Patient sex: M
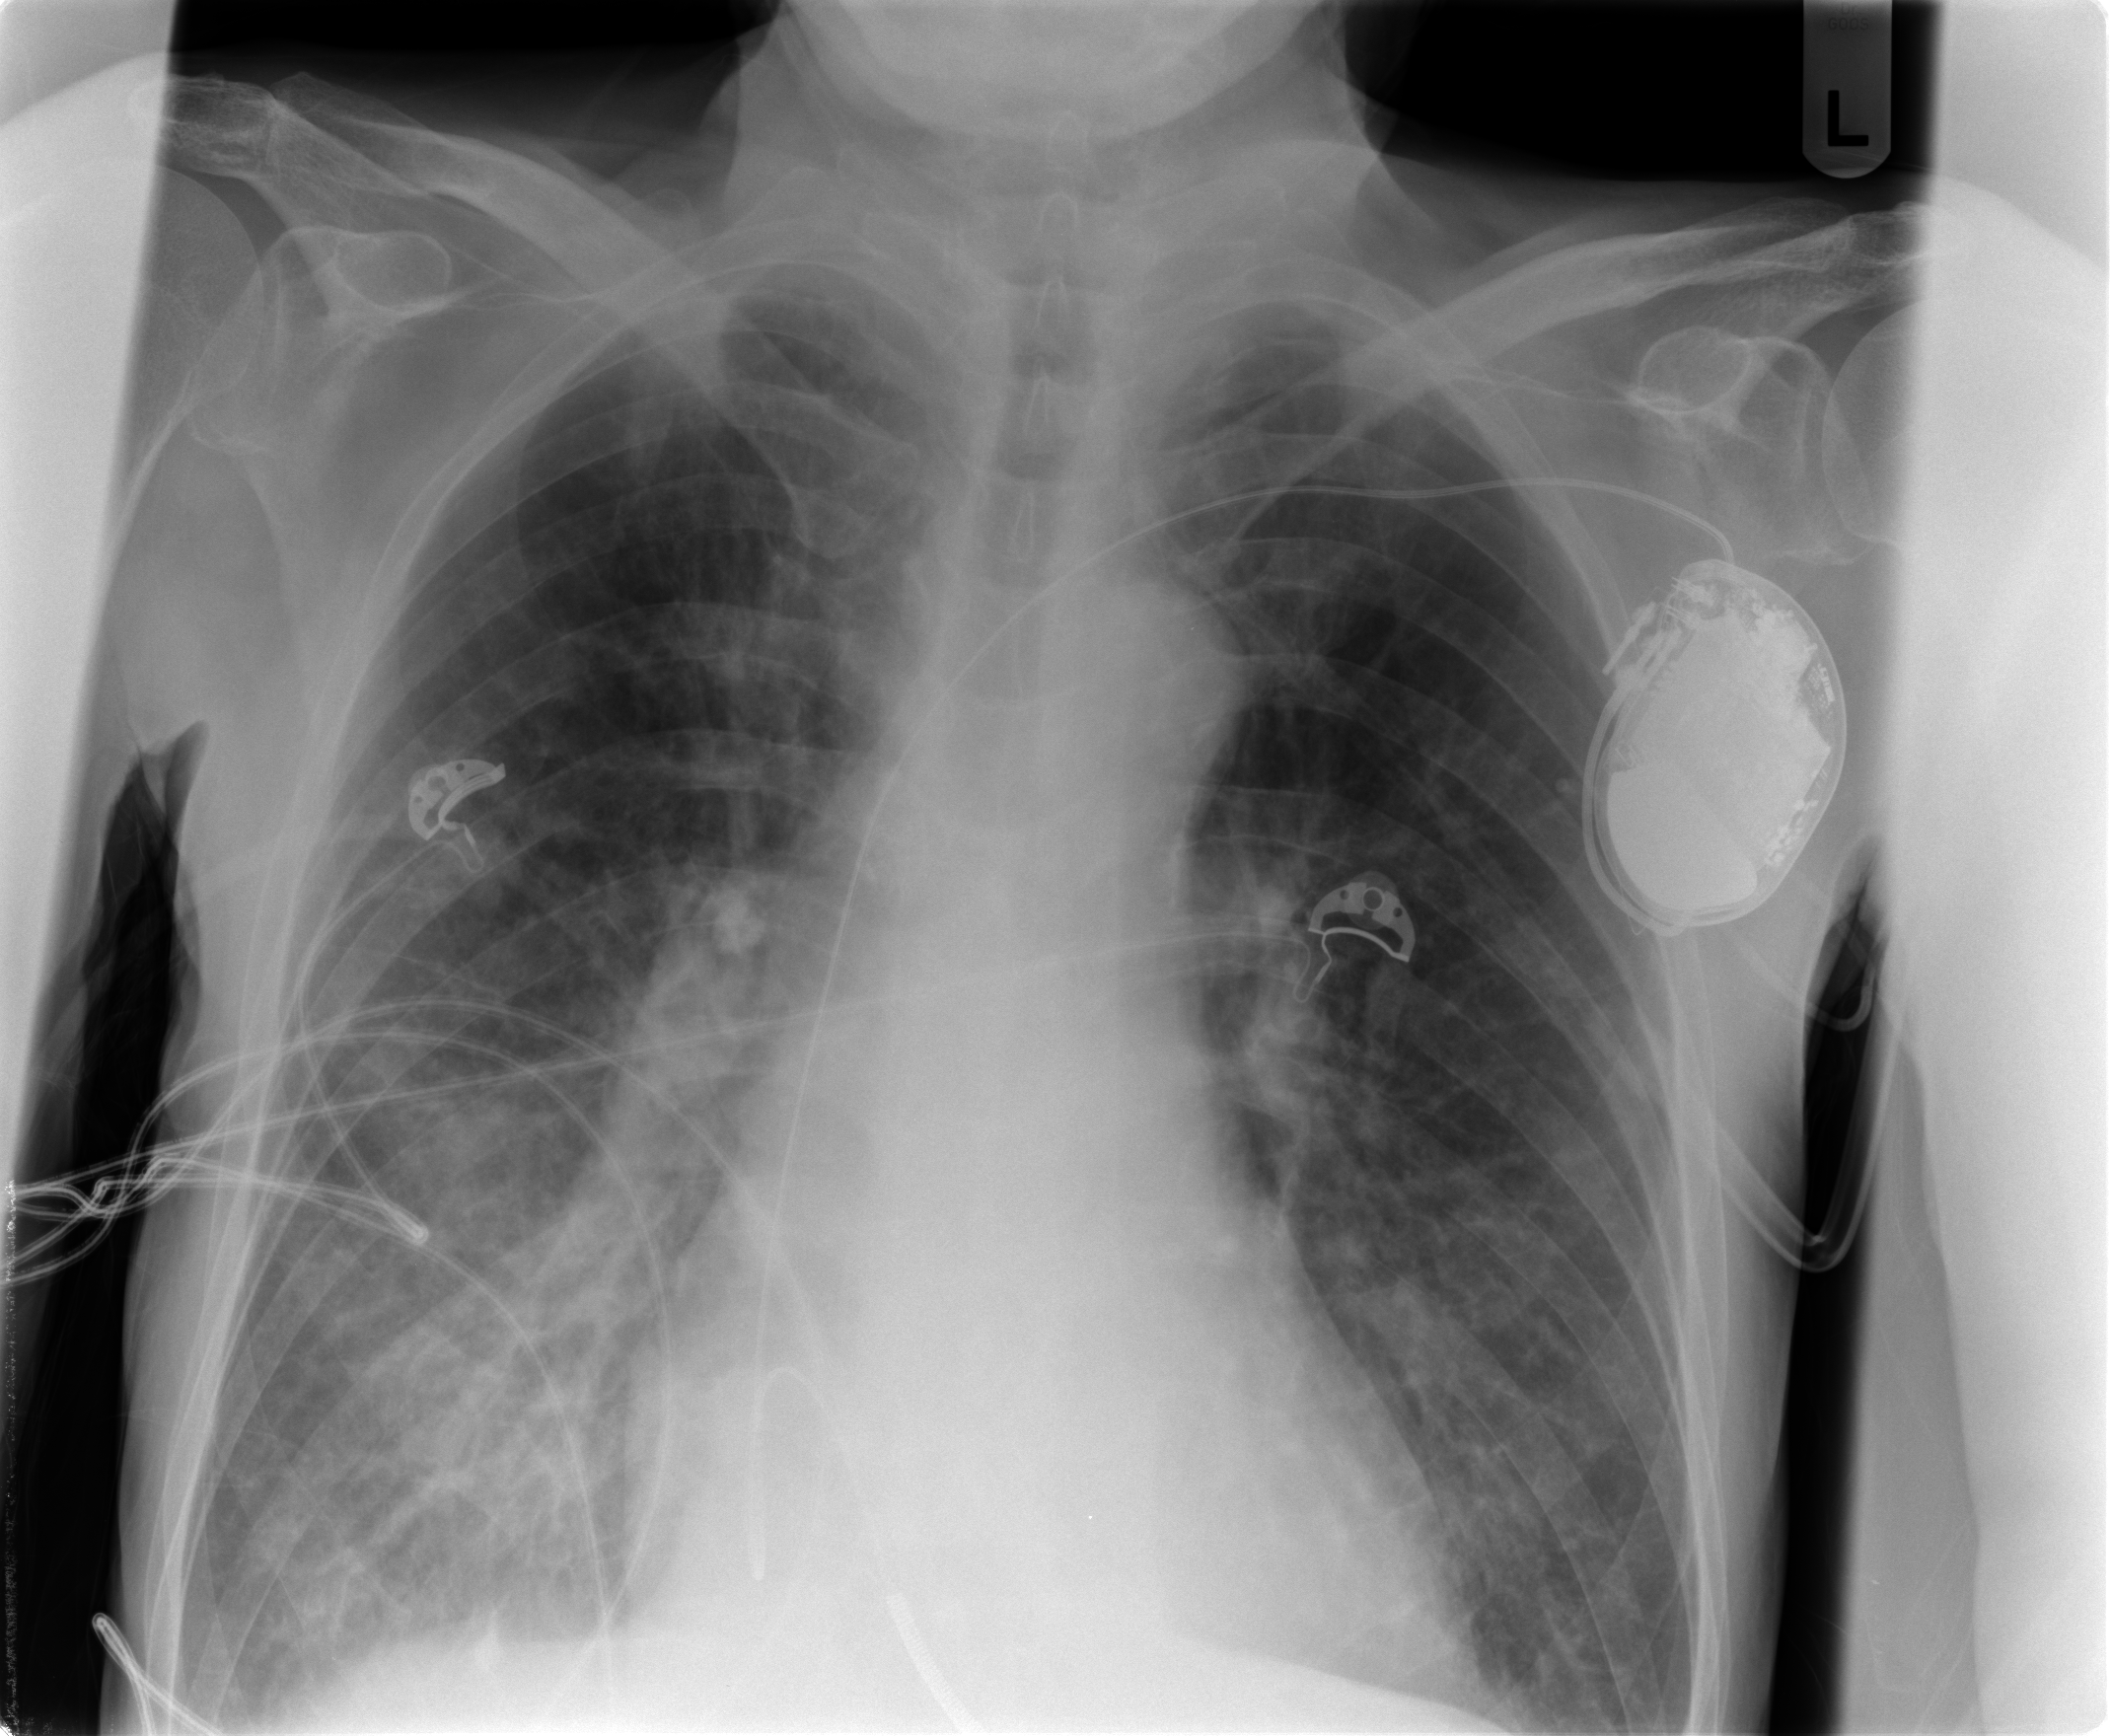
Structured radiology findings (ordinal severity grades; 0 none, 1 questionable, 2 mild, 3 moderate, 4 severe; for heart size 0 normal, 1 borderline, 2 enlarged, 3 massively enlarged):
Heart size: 1
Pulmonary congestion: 1
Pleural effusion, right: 1
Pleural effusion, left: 0
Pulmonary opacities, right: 1
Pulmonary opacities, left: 0
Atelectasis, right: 2
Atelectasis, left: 0